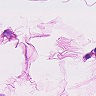
Metastatic tissue present: no